Question: I'm trying to implement Prim maze generation algorithm:
- - - - - - -
Removing some implementation details my implementation looks like this:
'''
Cell[][] maze
'''
is the matrix with cells. each cell has left/right/up/button walls. the frontiers walls marked as 'boolean frontier' and are not part of implementation because I want to keep my maze framed.
'''
public Cell[][] prim(){
List<Wall> walls = new ArrayList<Wall>();
//Pick a cell, mark it as part of the maze
int initialCellI = rnd(sizeX)-1;
int initialCellJ = rnd(sizeY)-1;
Cell randomCell = maze[initialCellI][initialCellJ];
randomCell.setPartOftheMaze(true);
//Add the walls of the cell to the wall list.
if ((randomCell.getLeft() != null) && (!randomCell.getLeft().isFrontier()))
walls.add(randomCell.getLeft());
if ((randomCell.getRight() != null) && (!randomCell.getRight().isFrontier()))
walls.add(randomCell.getRight());
if ((randomCell.getButtom() != null) && (!randomCell.getButtom().isFrontier()))
walls.add(randomCell.getButtom());
if ((randomCell.getUp() != null) && (!randomCell.getUp().isFrontier()))
walls.add(randomCell.getUp());
//While there are walls in the list:
while (!walls.isEmpty()){
//Pick a random wall from the list.
Wall randomWall = randomElement(walls);
//pick the cell opposite to this wall.
Cell opositeSideCell = getNeightbourCell(randomWall, maze);
if (opositeSideCell.isPartOftheMaze()){
//If the cell on the opposite side already was in the maze, remove the wall from the list.
walls.remove(randomWall);
}
else{
// Make the wall a passage and mark the cell on the opposite side as part of the maze.
this.removeWall(randomWall, maze);
opositeSideCell.setPartOftheMaze(true);
//Add the walls of the cell to the wall list.
if ((opositeSideCell.getLeft() != null) && (!opositeSideCell.getLeft().isFrontier()))
walls.add(opositeSideCell.getLeft());
if ((opositeSideCell.getRight() != null) && (!opositeSideCell.getRight().isFrontier()))
walls.add(opositeSideCell.getRight());
if ((opositeSideCell.getButtom() != null) && (!opositeSideCell.getButtom().isFrontier()))
walls.add(opositeSideCell.getButtom());
if ((opositeSideCell.getUp() != null) && (!opositeSideCell.getUp().isFrontier()))
walls.add(opositeSideCell.getUp());
}
}
return maze;
}
'''
My problem is that my maze is not completed and not all cells are traversed.
Sometimes a few cells only traversed, almost all cells are done. I believe I'm missing something bur can't figure out what.
Please help.
See picture below for partial traversed maze.

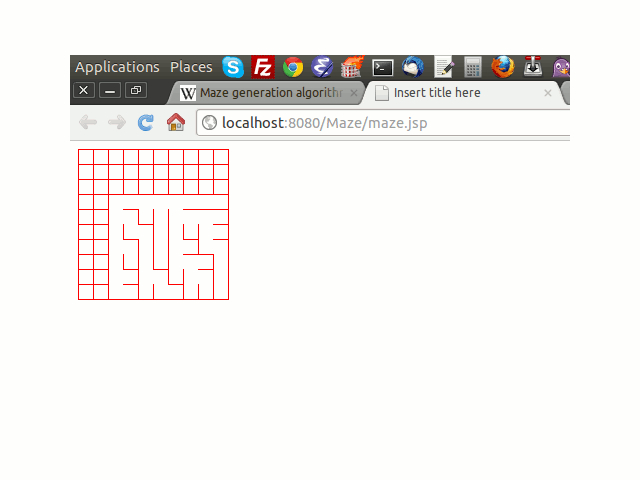
Answer: Well, I solved this issue.
This pure Java issue and has nothing to do with algorithm. I compared between two walls.
'''
public class Wall{
Point p1;
Point p2;
}
public class Point{
int x;
int y;
}
'''
If I implement Wall class equals() and hashCode() using p1 and p2. then in
leftCell.rightWall will be equal to rightCell.leftWall and it was the problem.